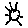
Label: sun